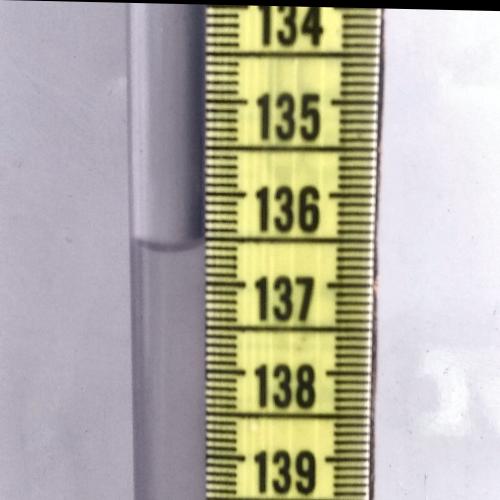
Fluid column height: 136.6 cm